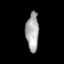
Tissue: lung
Cell type: Myeloid cells
Senescence score: 0.5584
Nuclear area (px): 483
Mean DAPI intensity: 168.42